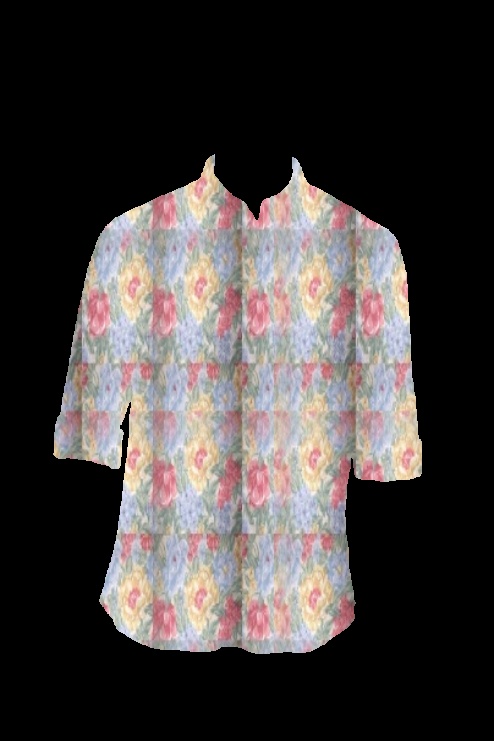
multi floral print tee